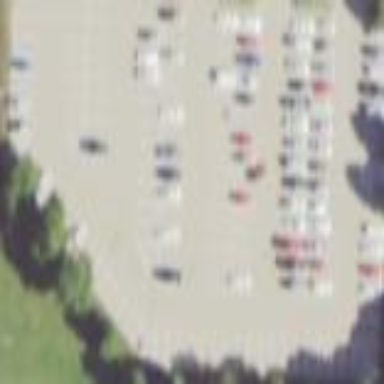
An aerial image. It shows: Parking area is available.